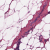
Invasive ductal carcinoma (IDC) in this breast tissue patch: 0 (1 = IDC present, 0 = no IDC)